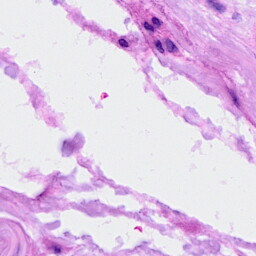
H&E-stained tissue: Ovarian